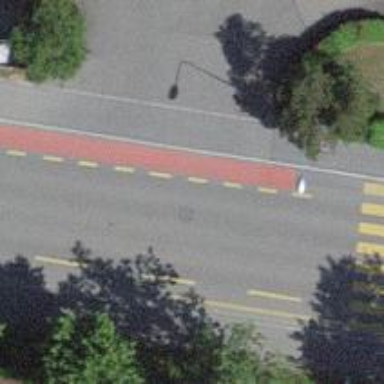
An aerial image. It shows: Residential road with separate cycle lane.